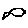
Label: fish